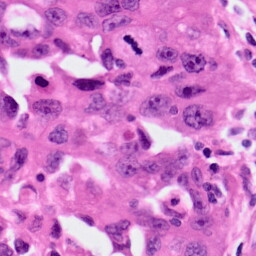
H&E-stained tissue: Lung